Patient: sex F, age 67
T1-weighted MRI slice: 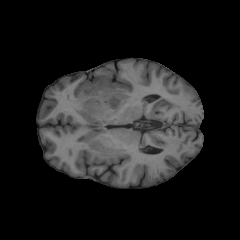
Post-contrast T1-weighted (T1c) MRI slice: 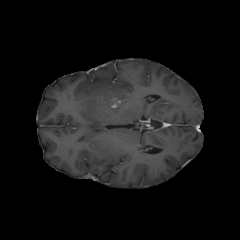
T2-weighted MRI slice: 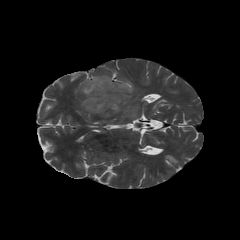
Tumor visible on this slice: yes
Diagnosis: Glioblastoma, IDH-wildtype
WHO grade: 4